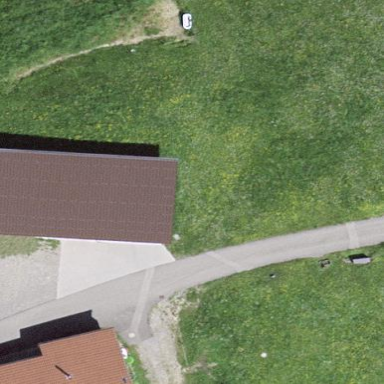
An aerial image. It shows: Garage.